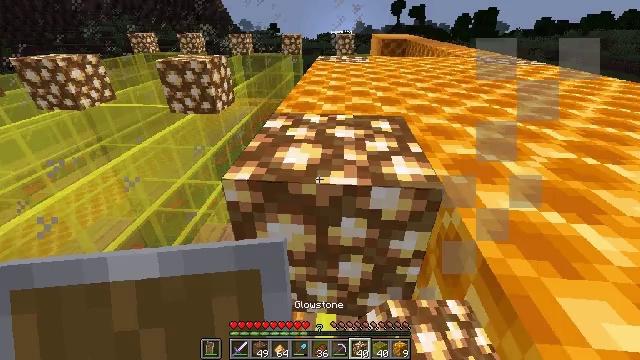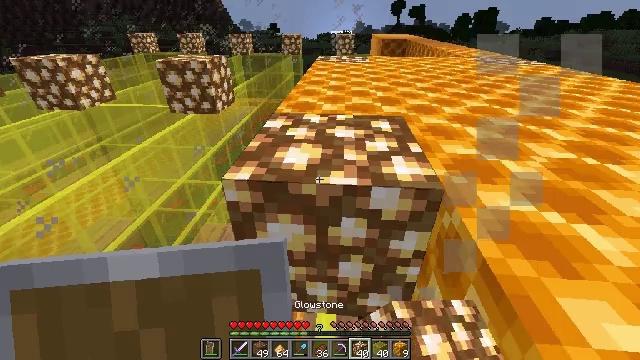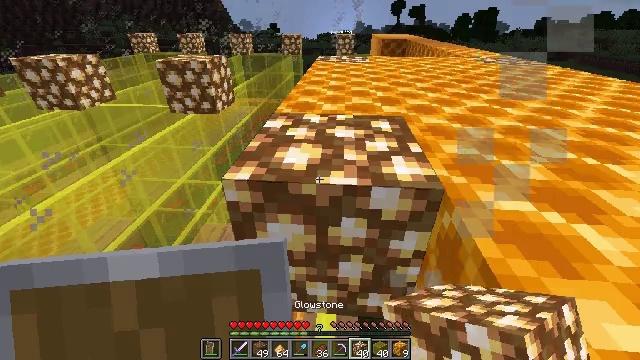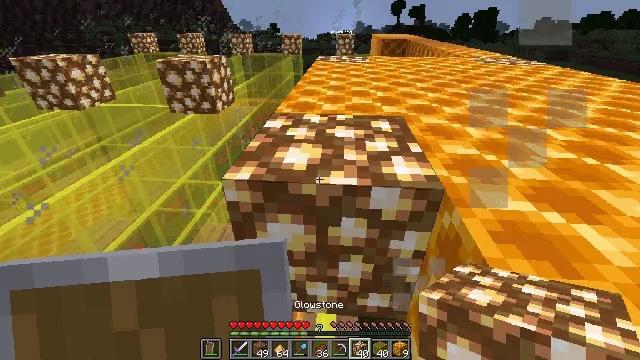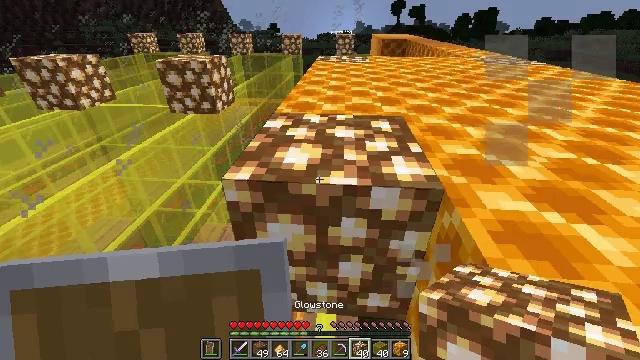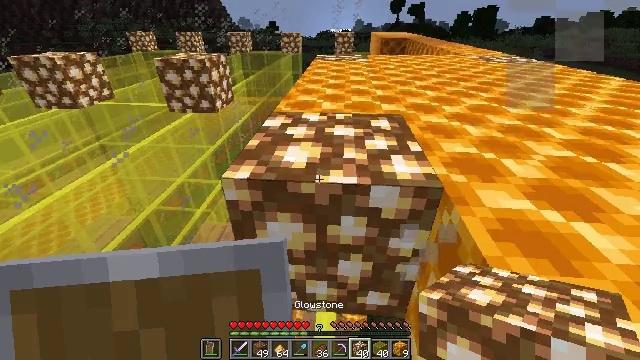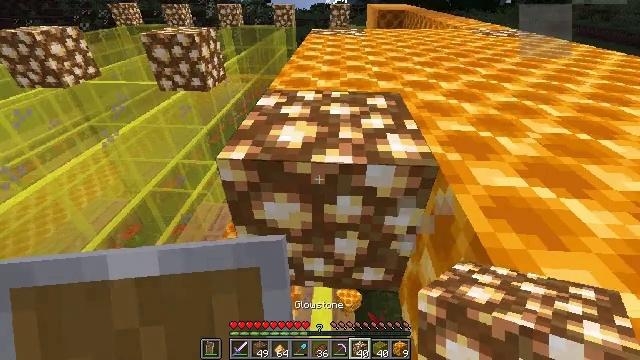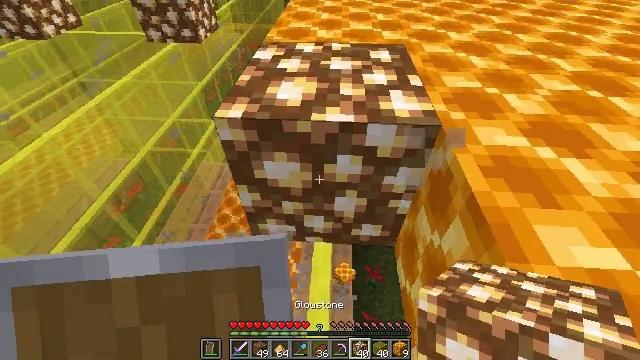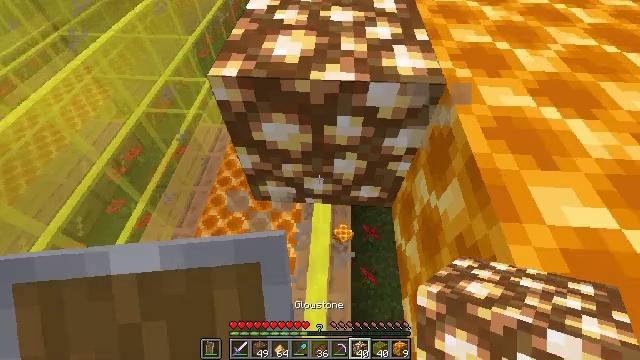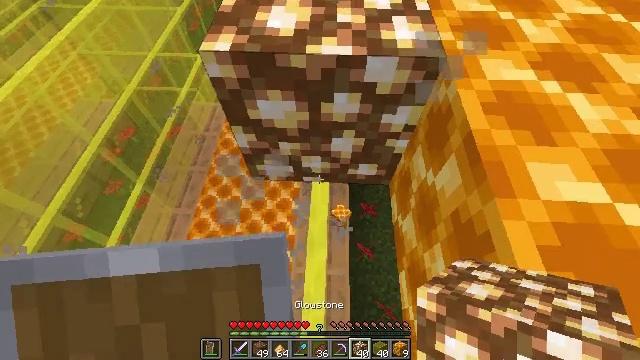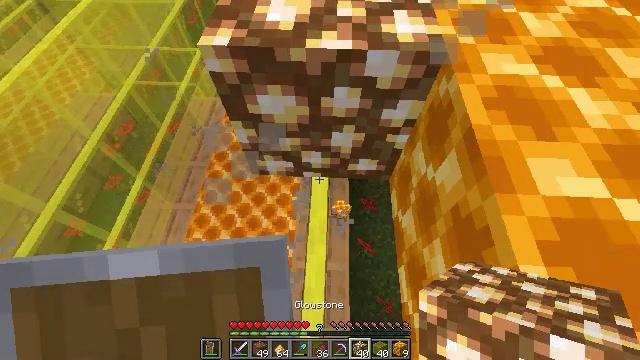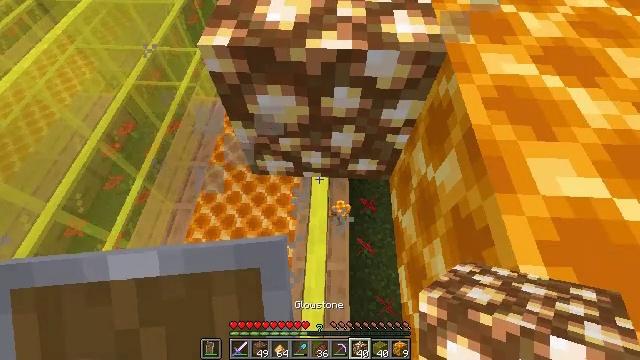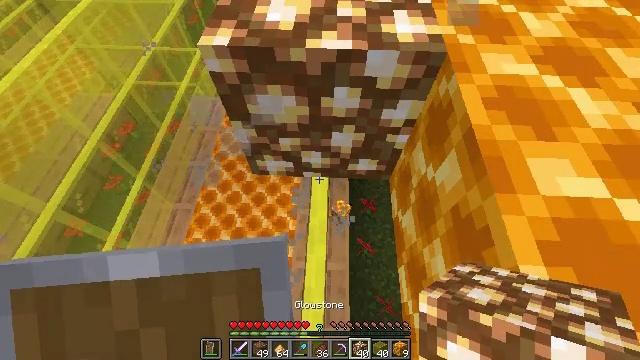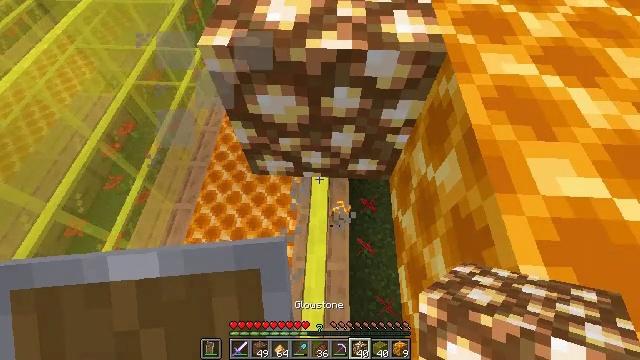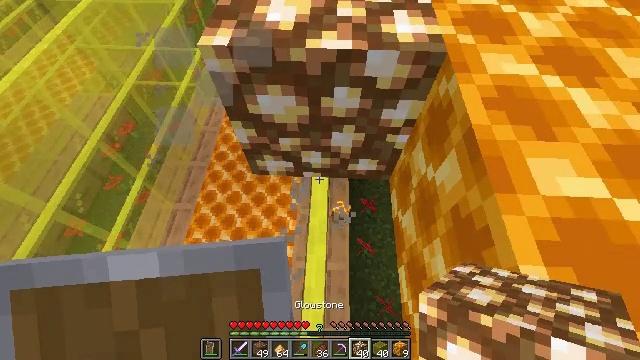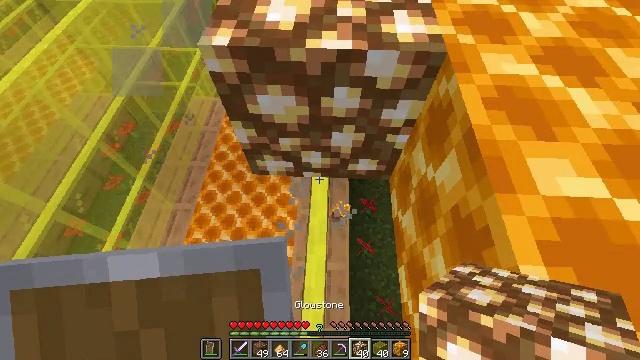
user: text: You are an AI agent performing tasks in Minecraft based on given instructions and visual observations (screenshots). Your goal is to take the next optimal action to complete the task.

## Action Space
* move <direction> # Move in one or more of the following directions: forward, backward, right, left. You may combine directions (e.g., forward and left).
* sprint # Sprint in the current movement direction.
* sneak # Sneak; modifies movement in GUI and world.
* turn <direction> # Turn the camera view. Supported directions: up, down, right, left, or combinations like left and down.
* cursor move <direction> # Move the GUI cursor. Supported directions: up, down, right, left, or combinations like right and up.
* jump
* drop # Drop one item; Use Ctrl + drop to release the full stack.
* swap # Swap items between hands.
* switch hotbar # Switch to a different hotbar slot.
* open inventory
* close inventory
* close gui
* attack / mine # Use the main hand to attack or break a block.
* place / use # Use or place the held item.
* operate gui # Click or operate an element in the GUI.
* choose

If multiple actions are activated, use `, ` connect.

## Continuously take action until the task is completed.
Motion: motion action
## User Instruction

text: Mine the glowstone in the Nether.
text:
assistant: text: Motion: no_op
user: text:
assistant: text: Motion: no_op
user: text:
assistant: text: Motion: no_op
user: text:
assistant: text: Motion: no_op
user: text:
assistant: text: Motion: no_op
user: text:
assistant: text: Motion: turn right and down
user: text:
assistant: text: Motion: turn down
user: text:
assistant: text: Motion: turn down
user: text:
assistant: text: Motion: turn down
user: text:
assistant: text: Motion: turn down
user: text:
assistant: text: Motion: no_op
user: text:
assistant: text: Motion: no_op
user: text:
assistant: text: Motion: no_op
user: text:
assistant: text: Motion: no_op
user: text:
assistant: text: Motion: no_op
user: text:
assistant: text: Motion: no_op
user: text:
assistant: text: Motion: no_op
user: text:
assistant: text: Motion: no_op
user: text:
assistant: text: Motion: no_op
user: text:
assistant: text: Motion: no_op
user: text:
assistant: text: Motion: no_op
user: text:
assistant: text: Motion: no_op
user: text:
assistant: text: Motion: no_op
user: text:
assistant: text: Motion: no_op
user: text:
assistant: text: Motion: move left
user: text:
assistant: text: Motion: move left
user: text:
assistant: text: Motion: move left
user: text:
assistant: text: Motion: move left, turn right
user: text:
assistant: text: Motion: turn right and up
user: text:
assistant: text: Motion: turn right and up